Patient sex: M
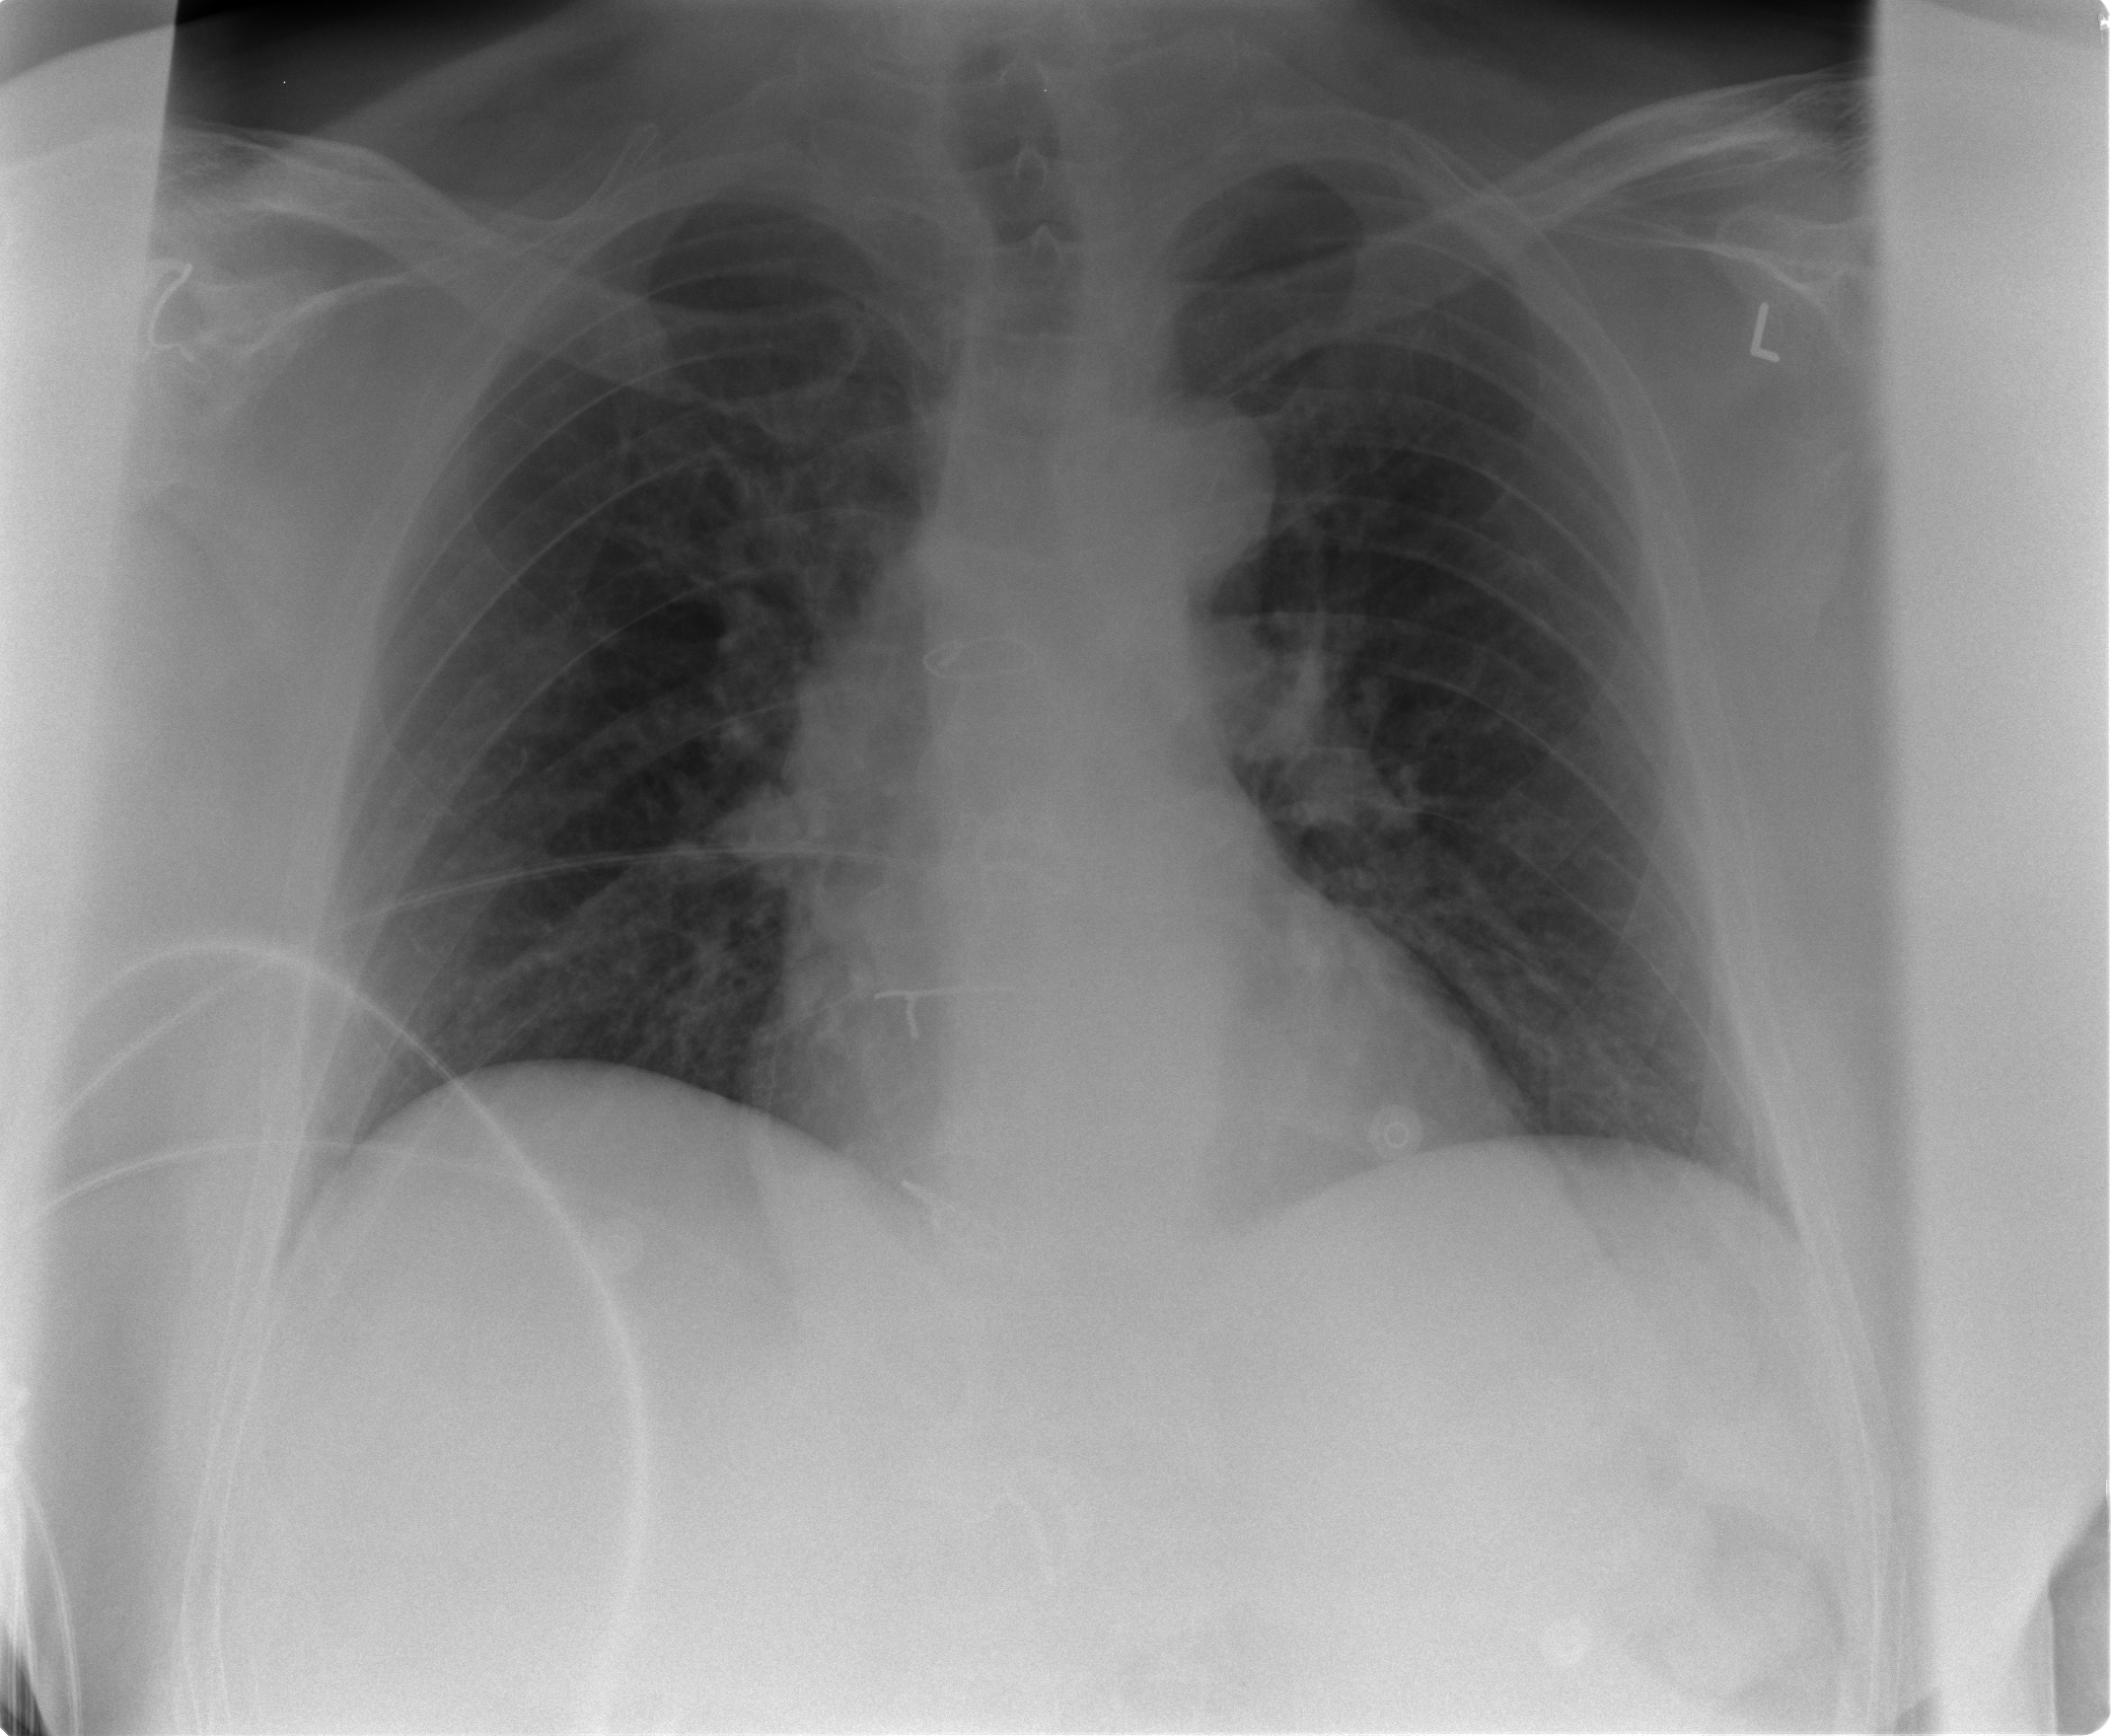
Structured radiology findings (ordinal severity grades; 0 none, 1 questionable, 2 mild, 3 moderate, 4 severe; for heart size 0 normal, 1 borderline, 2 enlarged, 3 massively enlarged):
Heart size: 0
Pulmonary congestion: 2
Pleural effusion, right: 0
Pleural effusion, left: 0
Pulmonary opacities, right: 0
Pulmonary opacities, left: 0
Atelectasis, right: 0
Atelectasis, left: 0